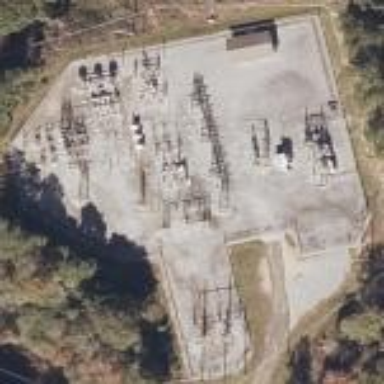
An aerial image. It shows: Distribution level power substation surrounded by fence.